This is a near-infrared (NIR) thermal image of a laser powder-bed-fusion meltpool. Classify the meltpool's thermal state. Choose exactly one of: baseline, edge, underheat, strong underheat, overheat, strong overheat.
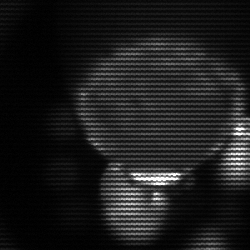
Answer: edge